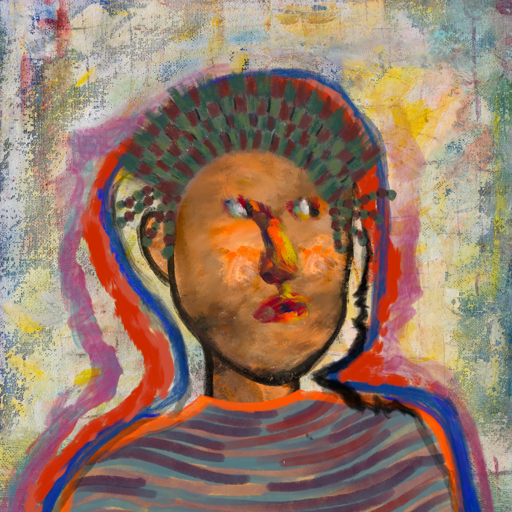
Background: Irani, Head And Neck Side: Gypsy_Queen, Face Side: An_Impression, Bust: Experience, Hair Side: Experience, Head Accessory: After_Raid_Crown, Second Necklace: Blank, Necklace: Blank, Baby: Blank